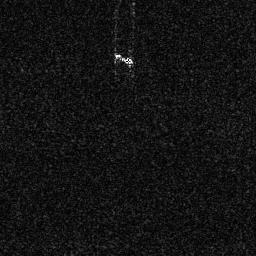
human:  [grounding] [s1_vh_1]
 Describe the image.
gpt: In the satellite image, there is  <ref>1 small ship </ref> <box>[[44, 19, 51, 24, 0]]</box> located at top.